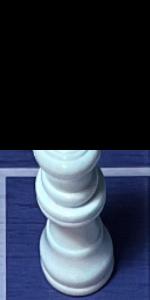
Label: King_White